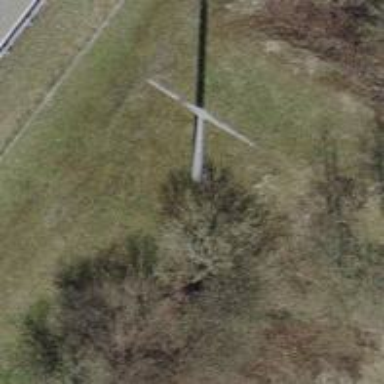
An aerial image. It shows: Concrete power pole.